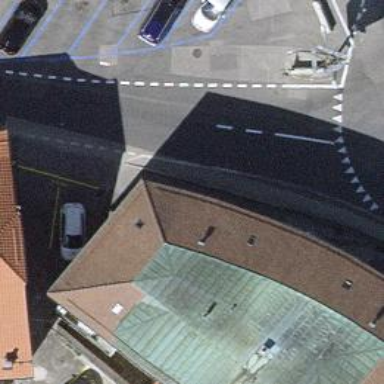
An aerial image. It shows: Kiosk.